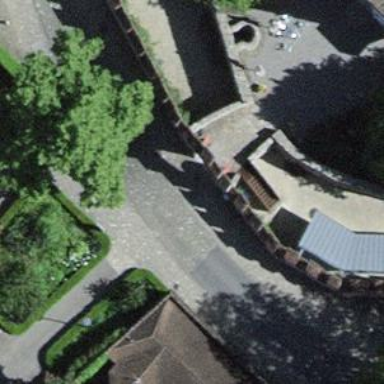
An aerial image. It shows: City wall serving as barrier.